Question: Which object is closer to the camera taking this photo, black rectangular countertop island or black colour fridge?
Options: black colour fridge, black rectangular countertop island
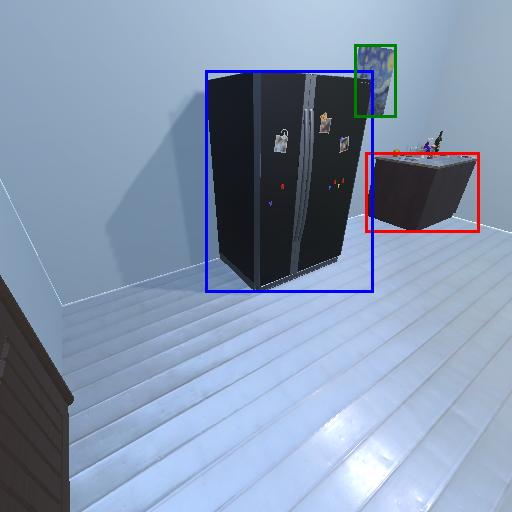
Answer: black colour fridge